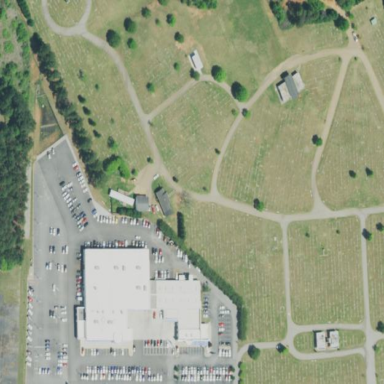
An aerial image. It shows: Grave yard.